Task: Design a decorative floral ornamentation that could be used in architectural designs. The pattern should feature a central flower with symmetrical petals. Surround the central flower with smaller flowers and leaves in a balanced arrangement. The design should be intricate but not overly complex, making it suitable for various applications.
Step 1739:
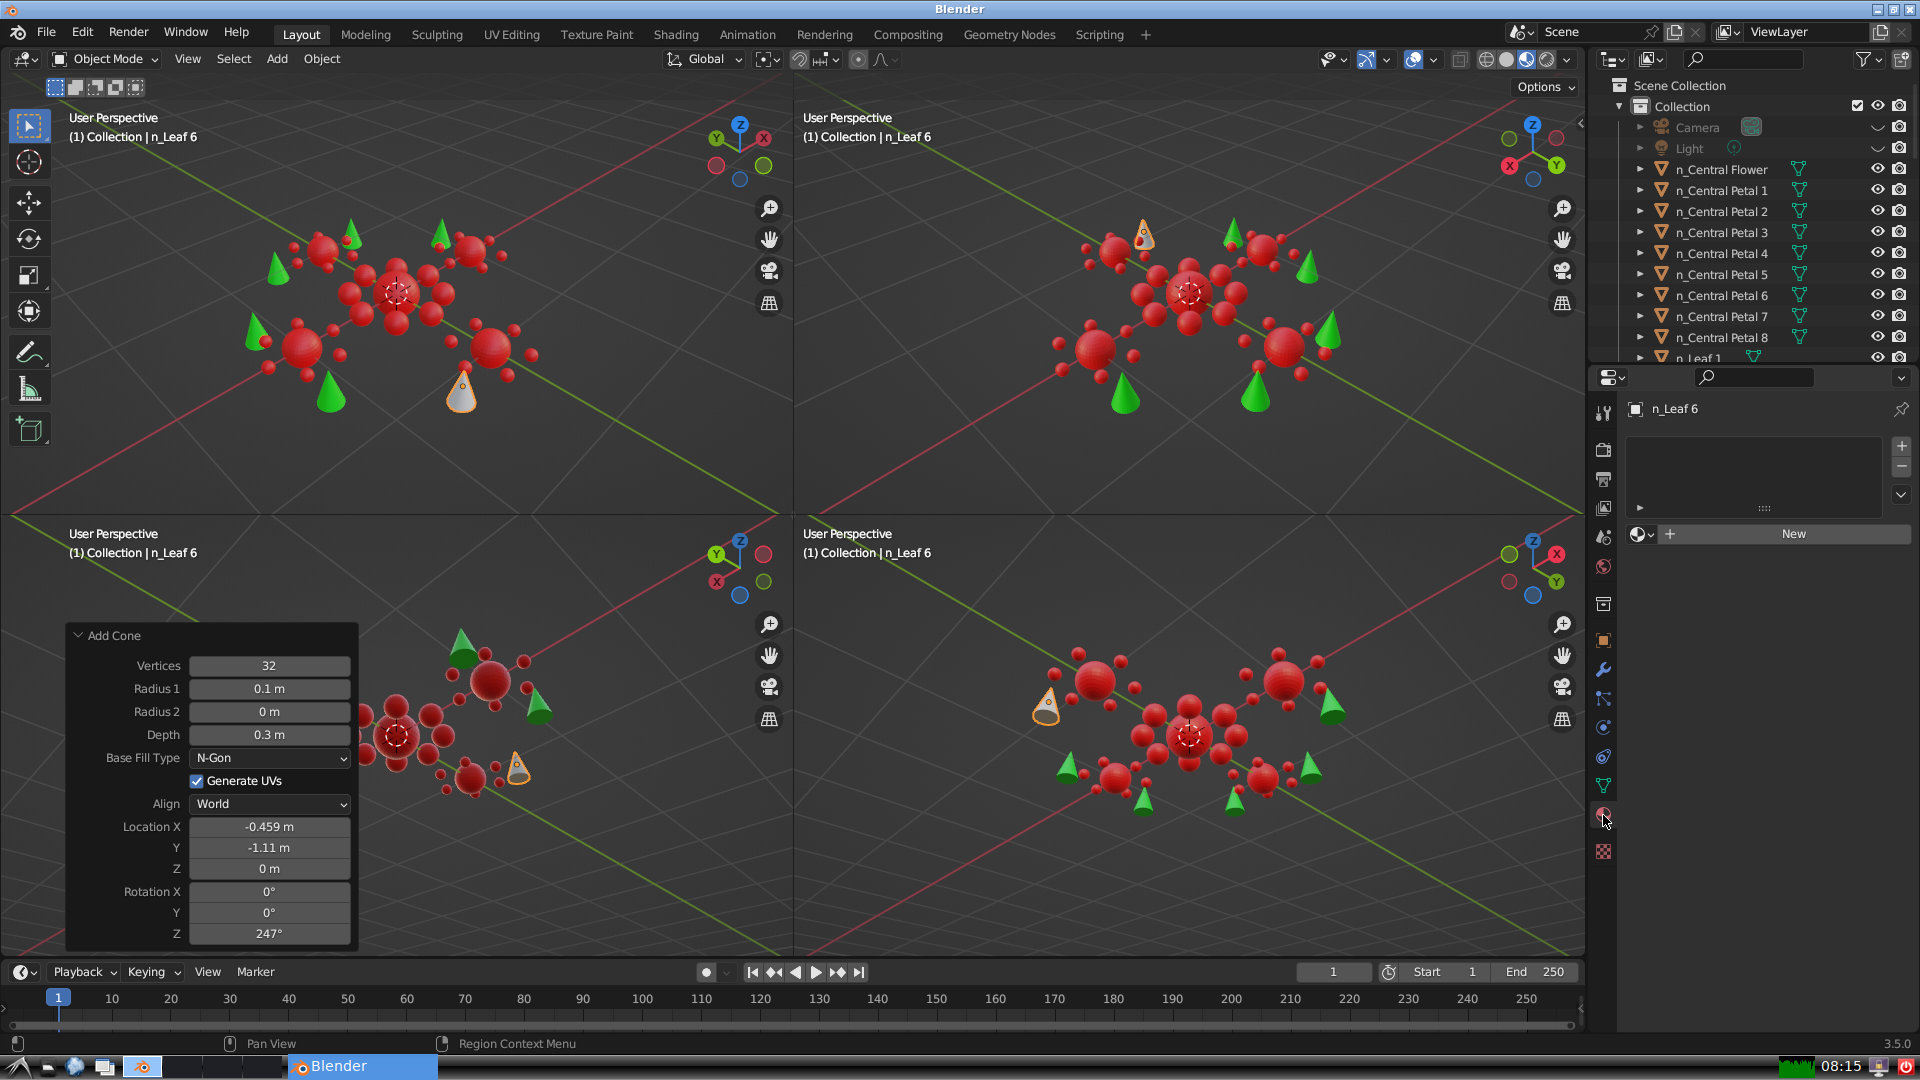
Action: {"mouse_move": [1636, 534]}